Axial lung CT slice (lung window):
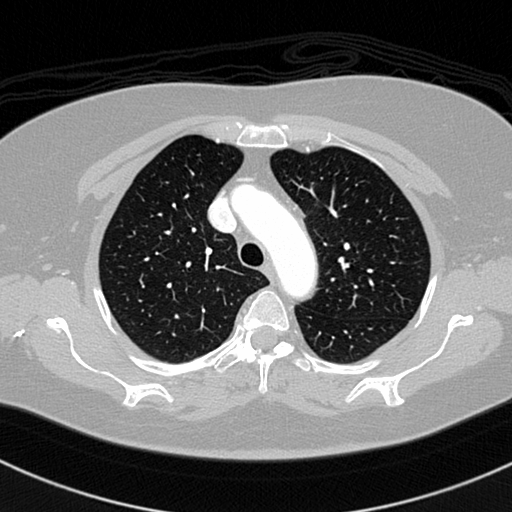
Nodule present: no